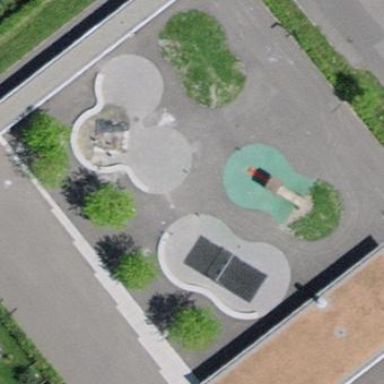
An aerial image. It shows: Playground area for leisure activities on the land.